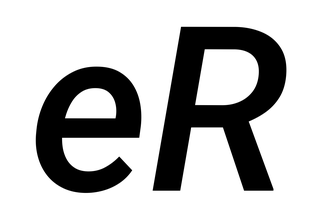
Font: Roboto-Italic_Medium_Italic